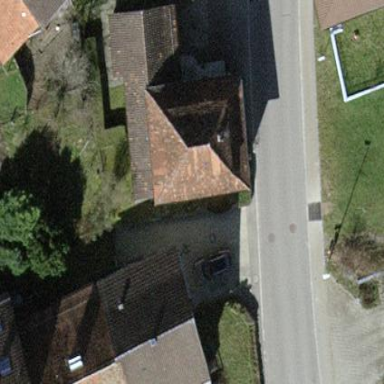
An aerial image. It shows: The building has roof tiles on its mansard roof.